Question: Consider the following lines of code:
'''
public interface IProduct
{
string Name { get; set; }
}
public interface IProductList
{
string Name { get; }
IProduct GetValueObject();
}
public abstract class BaseProductList<T> : IProductList where T : class, IProduct, new()
{
public abstract T GetValueObject();
public string Name { get; set; }
}
'''
This gives me the following warning:

'''
IProduct IProductList.GetValueObject()
{
return GetValueObject();
}
'''
Why can't .Net figure this one out!?
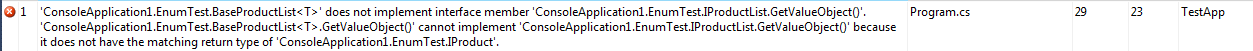
Answer: A method returning 'IProduct' is the same as a method returning some-type-implementing-'IProduct'. You're trying to use <URL> - which .NET doesn't support.
Basically it's similar to this situation:
'''
// Doesn't compile
class Foo : ICloneable
{
public Foo Clone()
{
return new Foo();
}
}
'''
Looks good, and allows clients to call 'Clone()' and get back a strongly-typed value - but it doesn't implement the interface. This isn't supported in .NET, and never has been - the generics in your code are just another example of the same problem.